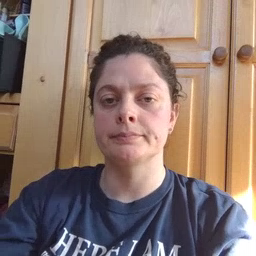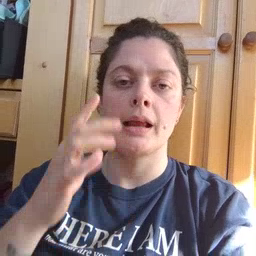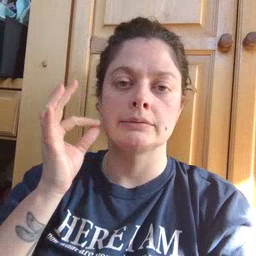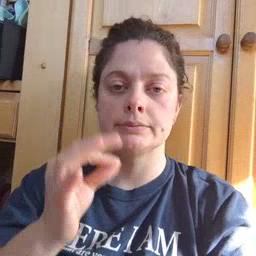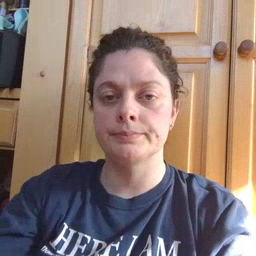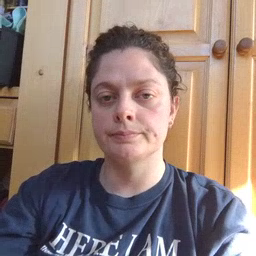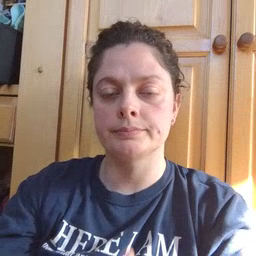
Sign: cat